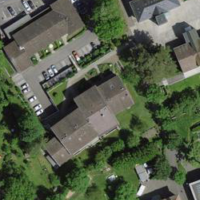
EUNIS habitat code: 55
Species observed at this site:
Himantoglossum hircinum